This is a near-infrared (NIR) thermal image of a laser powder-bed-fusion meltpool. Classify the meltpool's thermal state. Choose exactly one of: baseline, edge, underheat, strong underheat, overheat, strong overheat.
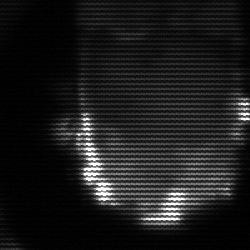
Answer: baseline